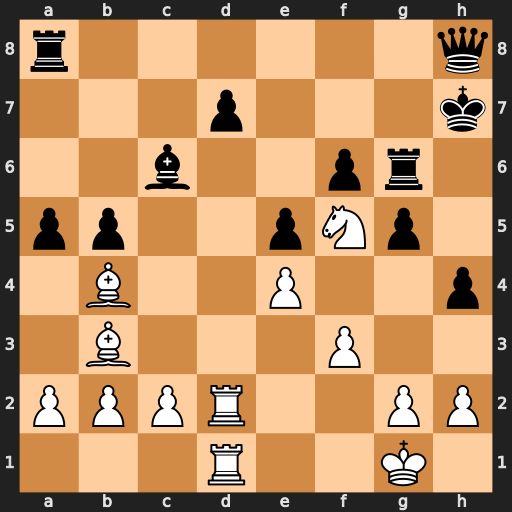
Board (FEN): r6q/3p3k/2b2pr1/pp2pNp1/1B2P2p/1B3P2/PPPR2PP/3R2K1
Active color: w
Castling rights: -
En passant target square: -
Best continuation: Rxd7+ Bxd7 Rxd7+